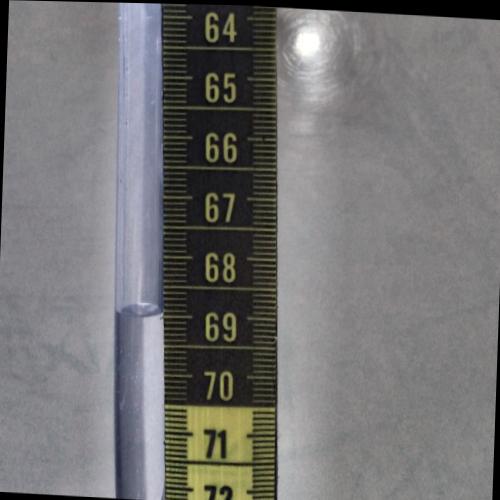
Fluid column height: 69.0 cm